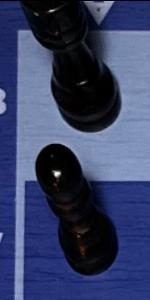
Label: Pawn_Black